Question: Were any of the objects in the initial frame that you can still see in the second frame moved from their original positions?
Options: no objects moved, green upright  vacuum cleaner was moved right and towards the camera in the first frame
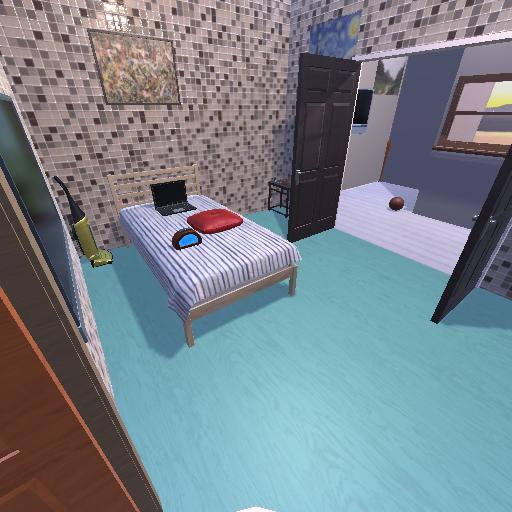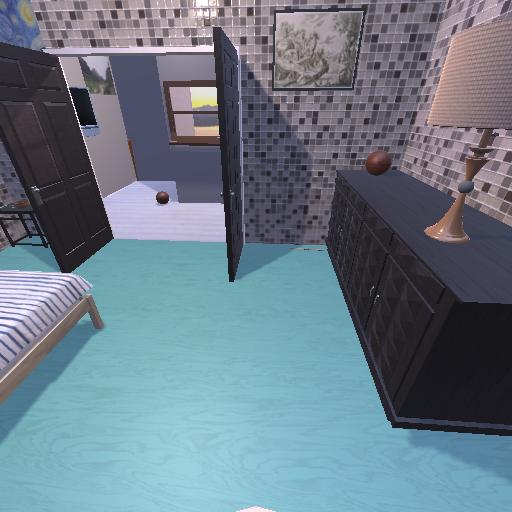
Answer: no objects moved